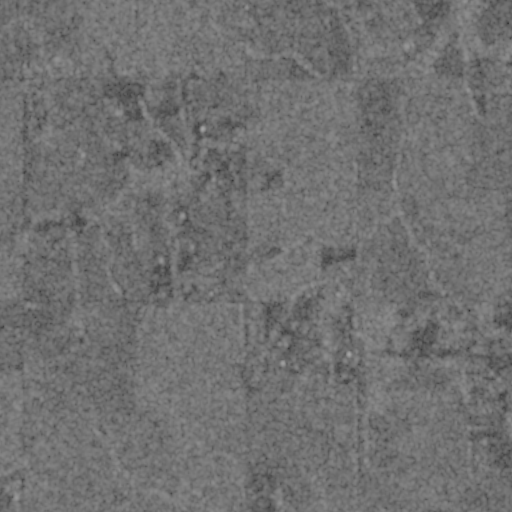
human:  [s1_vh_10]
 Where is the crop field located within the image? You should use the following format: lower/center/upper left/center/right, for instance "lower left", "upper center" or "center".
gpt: The crop field is located in the lower left of the image.
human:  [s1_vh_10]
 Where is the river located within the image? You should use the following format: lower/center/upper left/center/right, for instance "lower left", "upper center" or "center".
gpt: The river is located in the upper right of the image.
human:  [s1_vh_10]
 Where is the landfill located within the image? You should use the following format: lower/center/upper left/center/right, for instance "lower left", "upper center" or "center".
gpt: There is no landfill in the image.

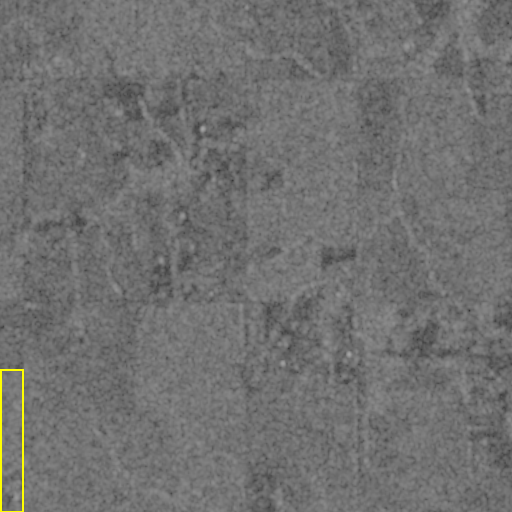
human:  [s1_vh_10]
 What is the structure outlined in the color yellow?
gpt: The structure outlined in yellow is a crop field.
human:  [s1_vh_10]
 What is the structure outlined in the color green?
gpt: There is no green outline.